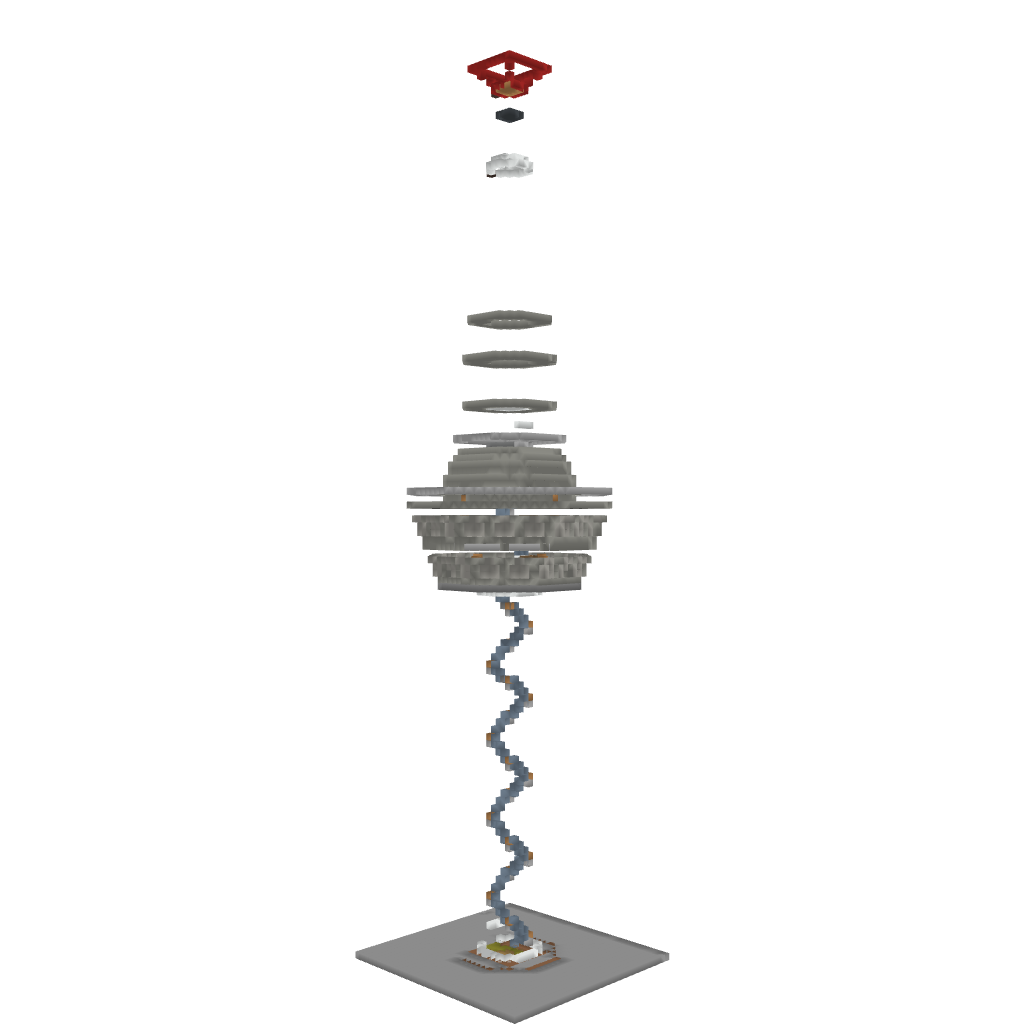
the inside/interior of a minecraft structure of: Mannheim TV Tower